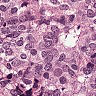
Metastatic tissue present: yes